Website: bh-photo
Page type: customer-info-address
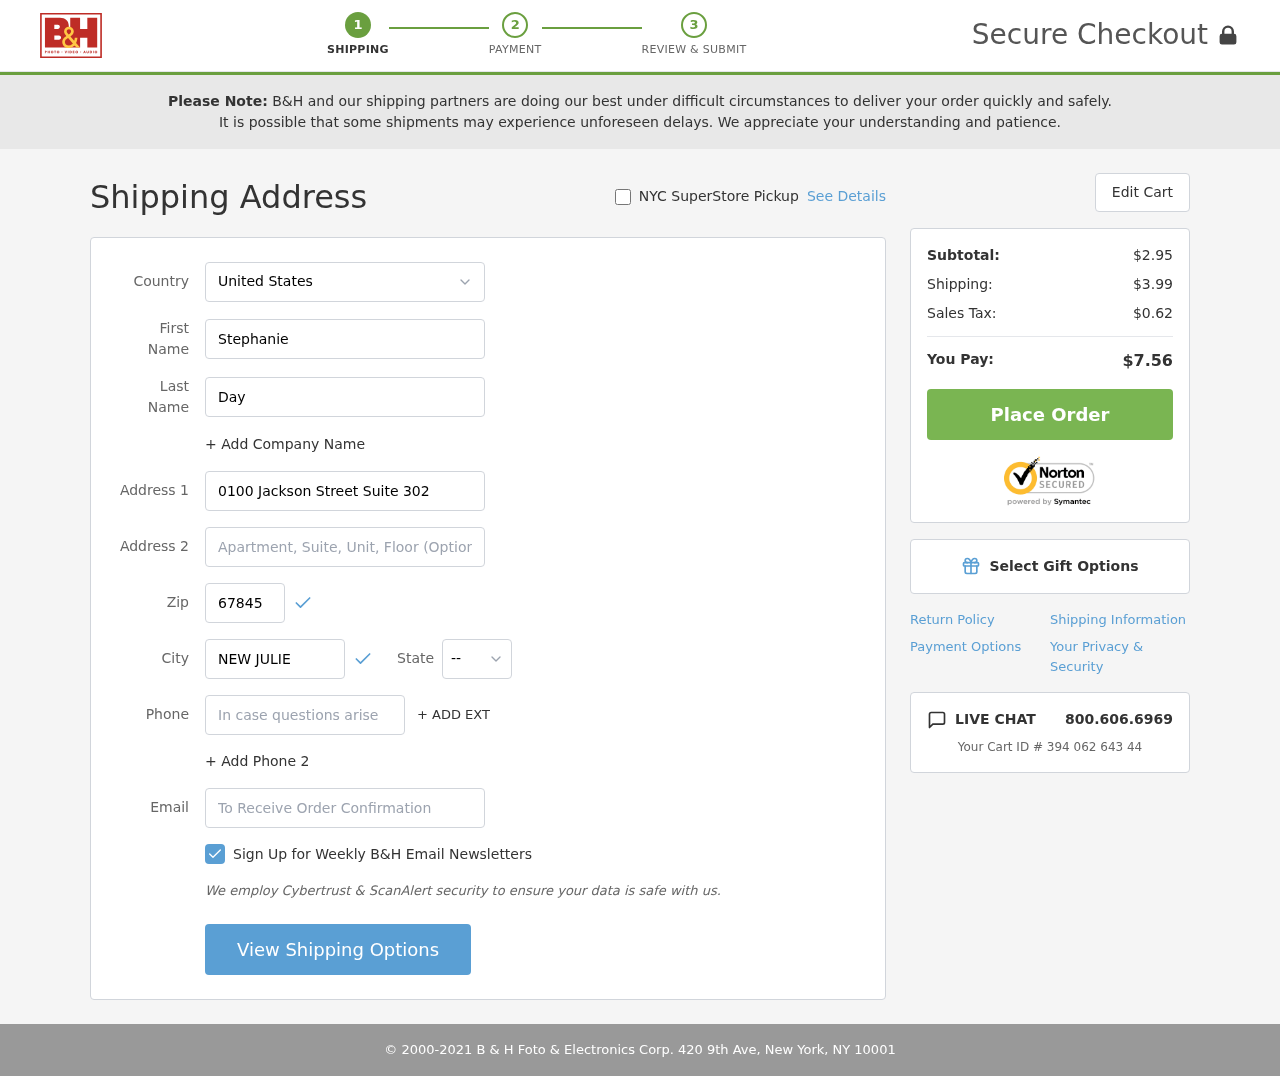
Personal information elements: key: PII_CITY
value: New Juliemouth
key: PII_COUNTRY
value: United States
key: PII_EMAIL
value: stephanie_day@yahoo.com
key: PII_FIRSTNAME
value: Stephanie
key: PII_LASTNAME
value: Day
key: PII_PHONE
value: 9066901841
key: PII_POSTCODE
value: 67845
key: PII_STATE_ABBR
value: FL
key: PII_STREET
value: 0100 Jackson Street Suite 302
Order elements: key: ORDER_SUBTOTAL
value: $2.95
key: ORDER_SHIPPING_COST
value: $3.99
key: ORDER_TAX
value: $0.62
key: ORDER_TOTAL
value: $7.56
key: ORDER_ID
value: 394 062 643 44